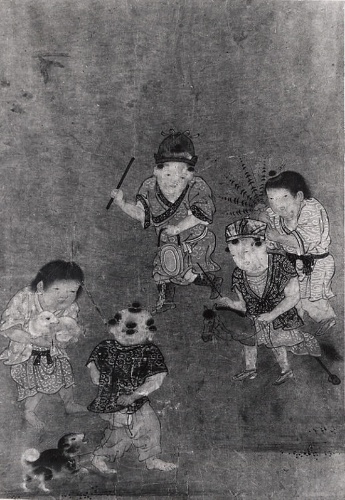
Artist: Isei
Artist bio: Japanese, mid-16th century
Object type: Painting
Classification: Paintings
Medium: Framed painting; ink and color on paper
Culture: Japan
Period: Muromachi period (1392–1573)
Dimensions: Image: 15 1/4 × 12 15/16 in. (38.7 × 32.8 cm)
Department: Asian Art
Credit line: H. O. Havemeyer Collection, Bequest of Mrs. H. O. Havemeyer, 1929
Accession year: 1929
Repository: Metropolitan Museum of Art, New York, NY
Tags: Playing|Children|Dogs